Question: How can I stack nav bars on top of eachother given the following fiddle?
Fiddle: <URL>
This is photoshopped in the red but it's what I want to achieve

I have tried wrapping two stacked in and but no go.
'''
<div class="???">
<div class="well sidebar-nav left">
<ul class="nav nav-list">
// o o o
</ul>
</div>
<div class="well sidebar-nav left">
<ul class="nav nav-list">
// o o o
</ul>
</div>
</div>
'''
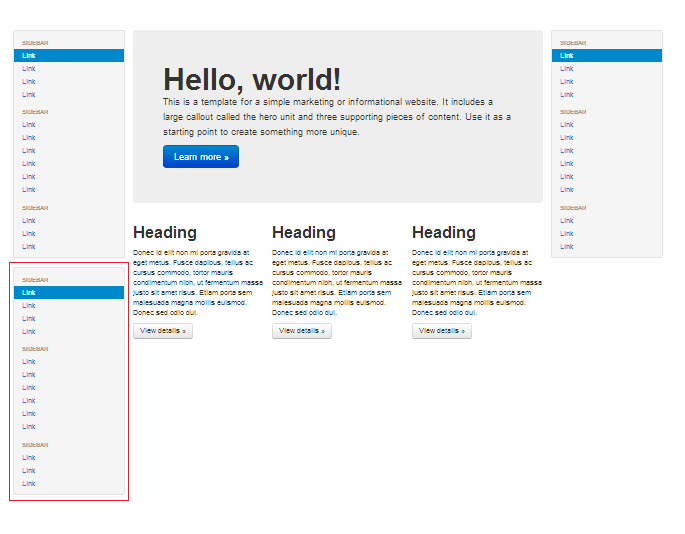
Answer: Would scaffolding like this work for you?
<URL>
Basically the two lefthand nav blocks are in the same span, the right hand nav is in its own span, and the central block is in nested container.
I'm sure you will want to customise this further, though if you use the standard bootstrap grid as much as possible everything will stack and scale well on narrow screens.
Good luck!